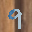
Label: 9